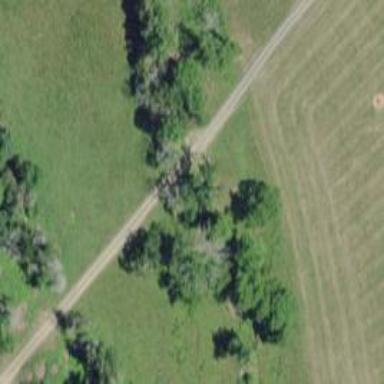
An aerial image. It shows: Driveway.